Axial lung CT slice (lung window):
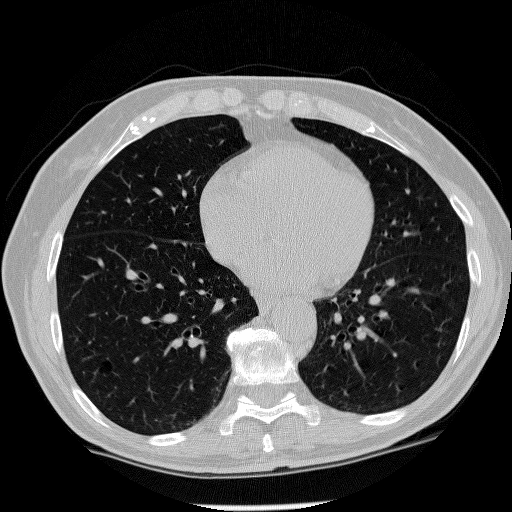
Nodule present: no